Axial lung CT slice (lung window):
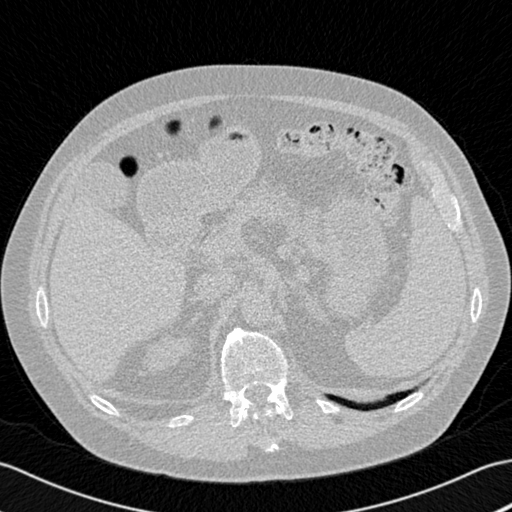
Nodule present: no